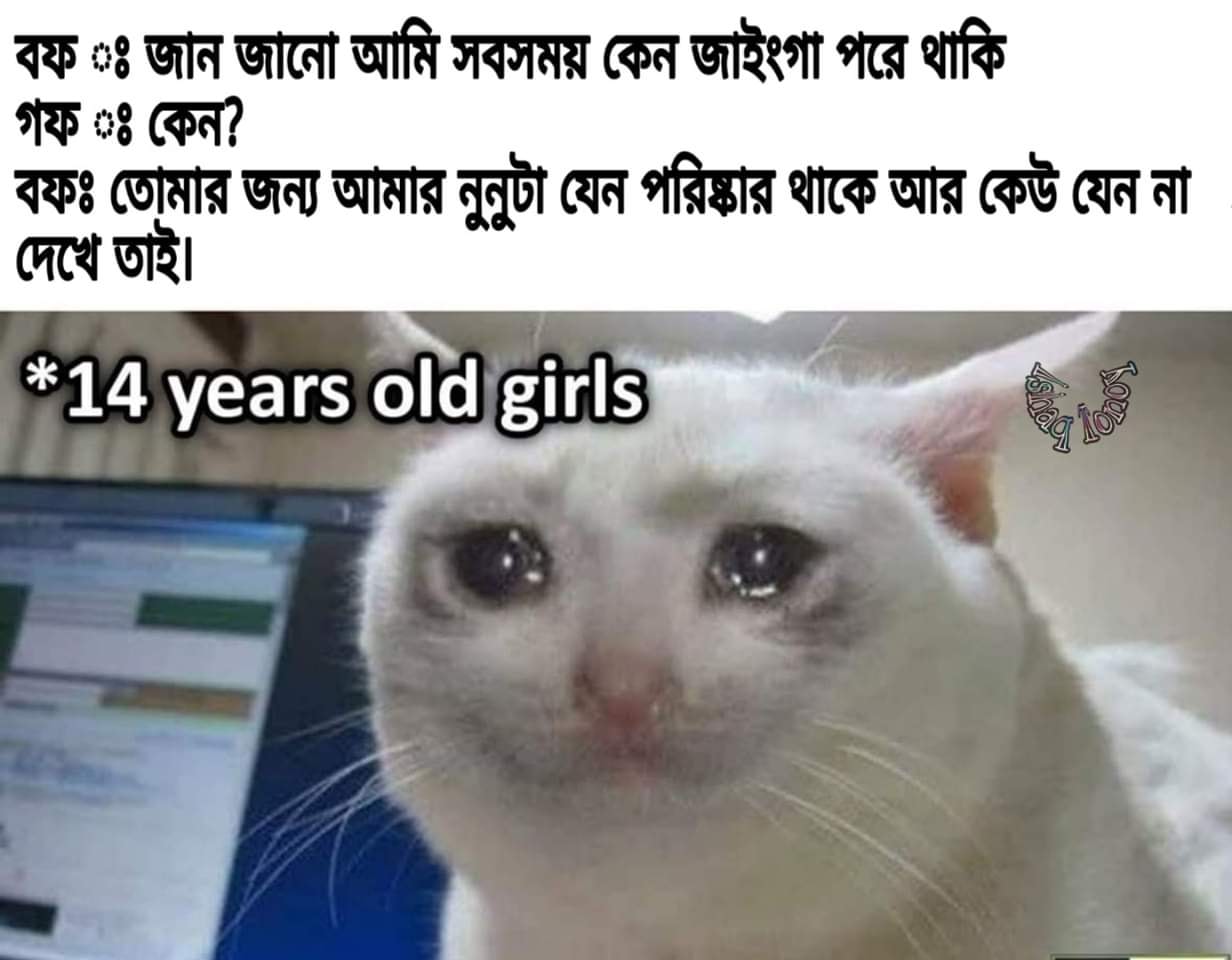
Caption: বফঃ জান জানো আমি সবসময় কেন জাইংগা পরে থাকি    গফঃ কেন ? বফঃ তোমার জন্য আমার নুনুটা যেন পরিষ্কার থাকে আর কেউ যেন না দেখে তাই ।  *14 years old girls
Label: hate